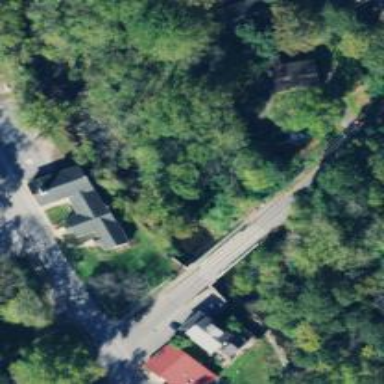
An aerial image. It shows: Tertiary road with bridge.